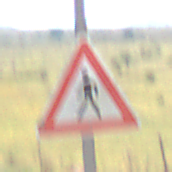
Verkehrszeichen: FussgaengerRechts
Umgebung: Outdoor, Nature
Tageszeit: Midday
Wetter: PartlyCloudy
Licht: Natural
Jahreszeit: Autumn
Kontrast: HighContrast